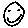
Label: smiley face